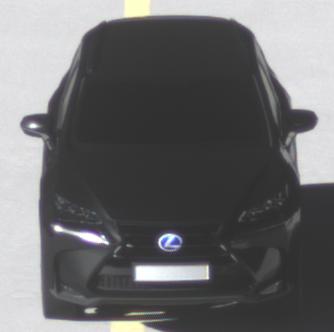
Make: Lexus
Model: NX 300h
Detailed model: NX (AZ1)
Model produced from: 2017/11
Model produced until: 2018/08
Doors: 5
Color: black
Road condition: dry road
Daytime: morning or afternoon
Contrast: high contrast